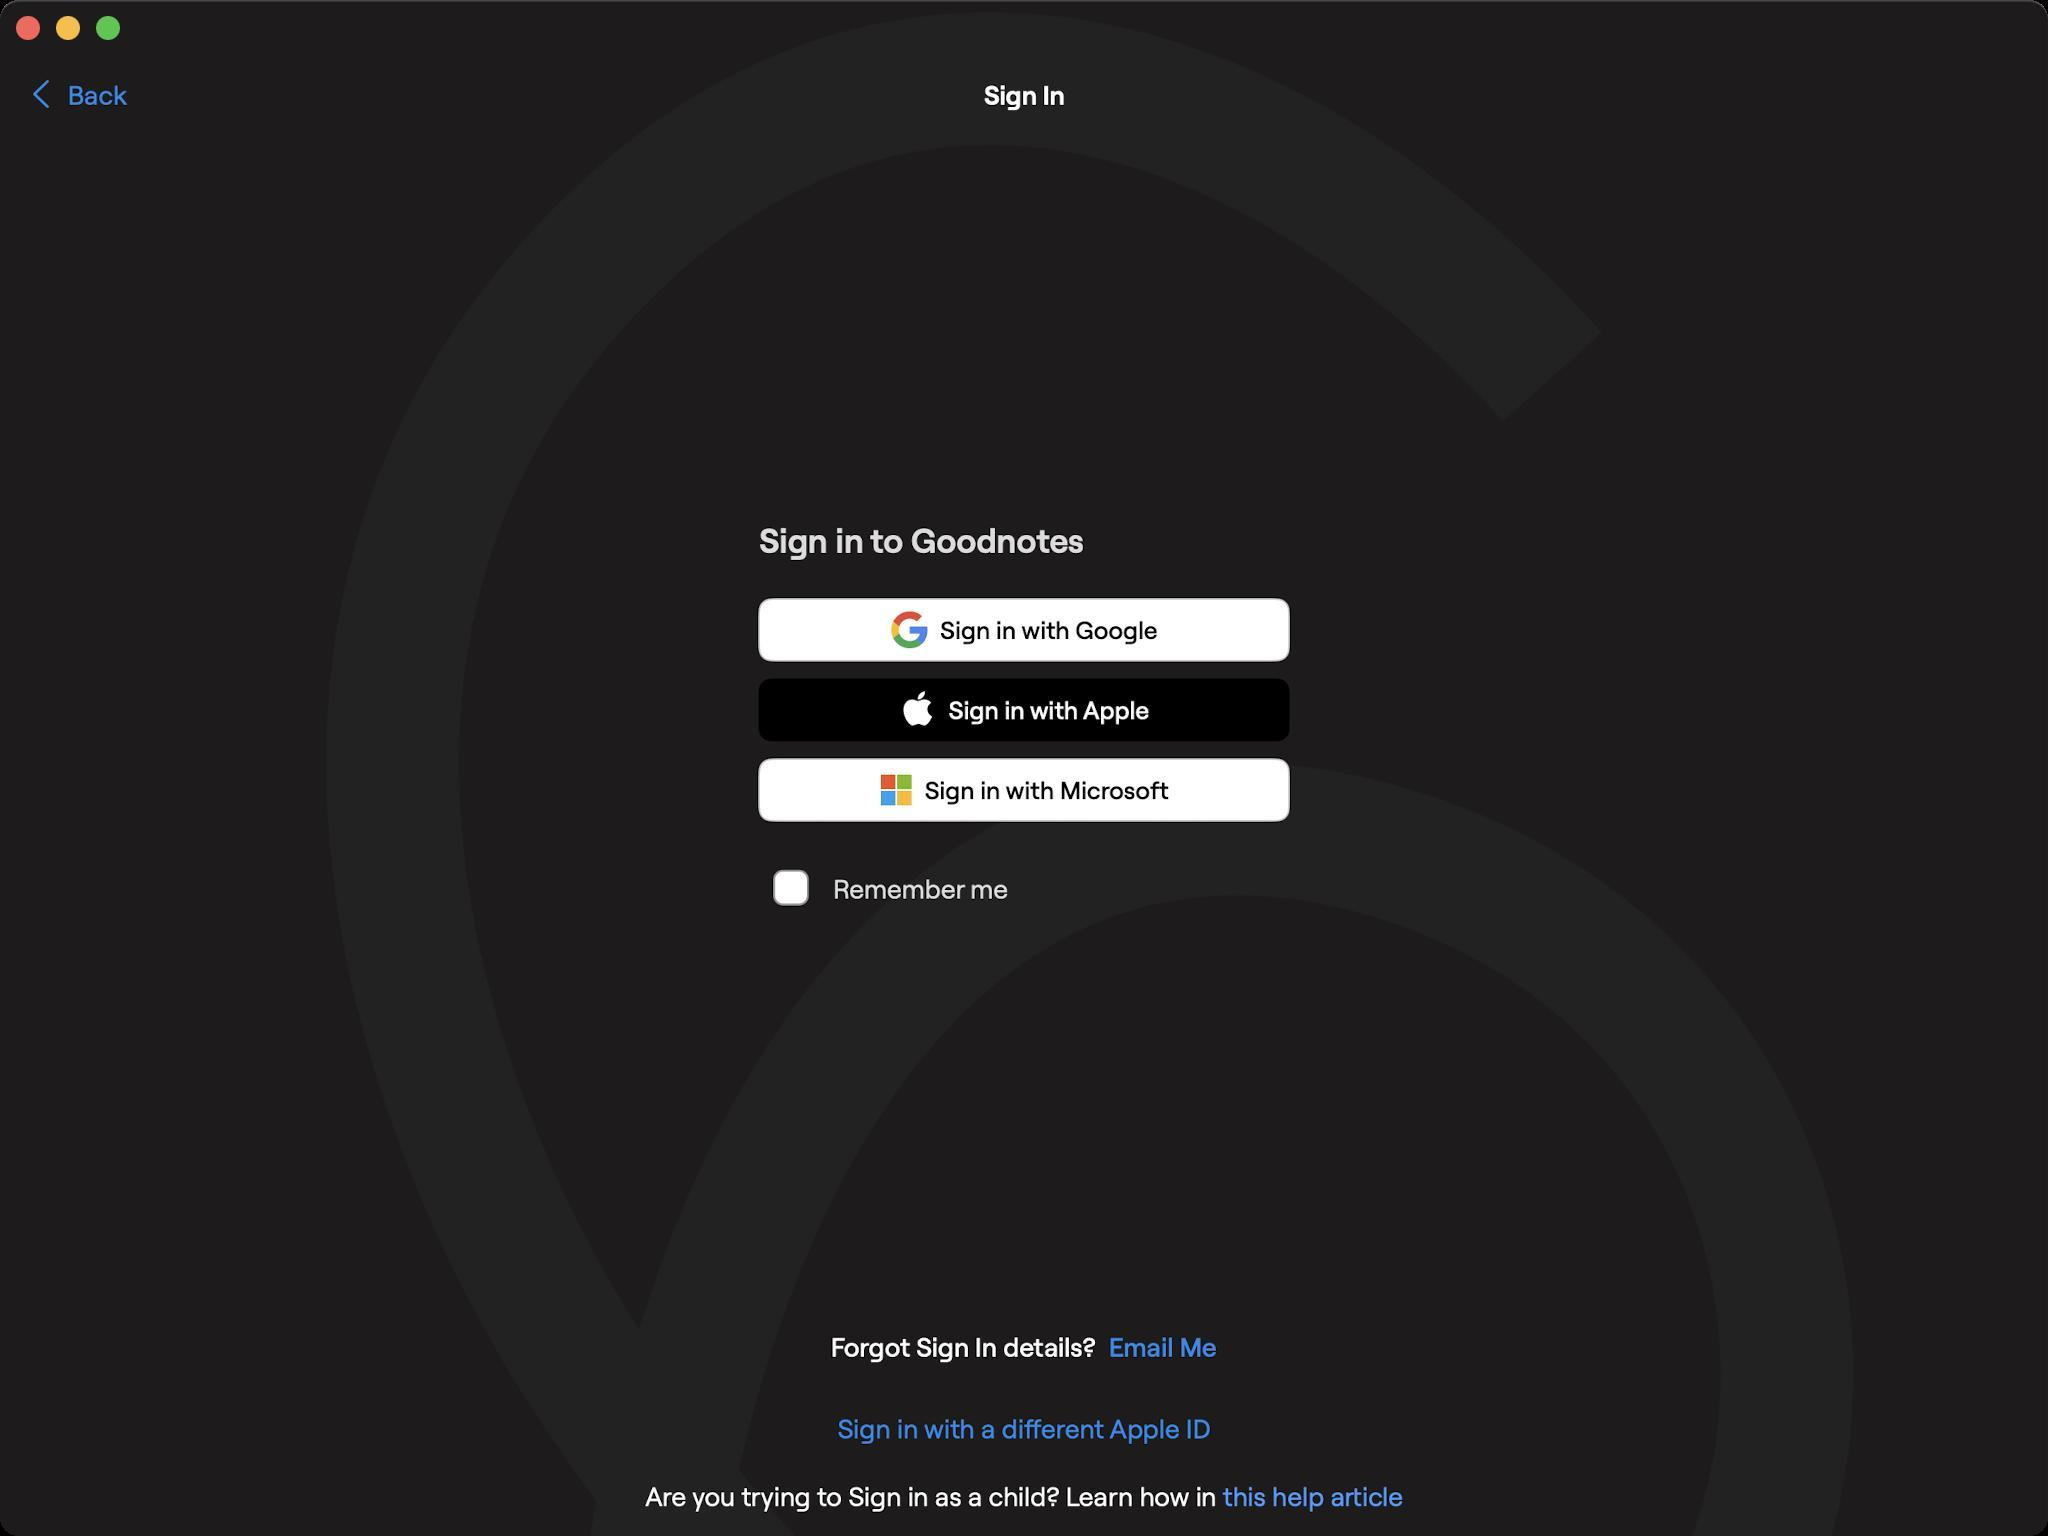
Accessibility tree:
{"name": "Goodnotes", "role": "AXWindow", "description": null, "role_description": "standard window", "value": null, "position": "352.00;95.00", "size": "1024;768", "children": [{"name": null, "role": "AXGroup", "description": null, "role_description": "group", "value": null, "position": "0.00;0.00", "size": "1024;768", "children": [{"name": null, "role": "AXGroup", "description": null, "role_description": "group", "value": null, "position": "0.00;0.00", "size": "1024;28", "children": []}, {"name": null, "role": "AXGroup", "description": null, "role_description": "group", "value": null, "position": "0.00;0.00", "size": "1024;15", "children": []}, {"name": null, "role": "AXGroup", "description": null, "role_description": "group", "value": null, "position": "0.00;0.00", "size": "1024;768", "children": [{"name": null, "role": "AXGroup", "description": null, "role_description": "Nav bar", "value": null, "position": "0.00;27.72", "size": "1024;38", "children": [{"name": null, "role": "AXButton", "description": "Back", "role_description": "button", "value": null, "position": "15.40;35.42", "size": "54;23", "children": []}, {"name": null, "role": "AXStaticText", "description": "Sign In", "role_description": "text", "value": null, "position": "492.03;39.27", "size": "41;16", "children": []}]}, {"name": null, "role": "AXGroup", "description": null, "role_description": "group", "value": null, "position": "0.00;0.00", "size": "1024;768", "children": [{"name": null, "role": "AXGroup", "description": null, "role_description": "group", "value": null, "position": "0.00;0.00", "size": "1024;768", "children": [{"name": null, "role": "AXStaticText", "description": "Sign in to Goodnotes", "role_description": "text", "value": null, "position": "379.61;259.53", "size": "163;22", "children": []}, {"name": null, "role": "AXButton", "description": "Sign in with Google", "role_description": "button", "value": null, "position": "379.61;299.53", "size": "265;31", "children": []}, {"name": null, "role": "AXButton", "description": "Sign in with Apple", "role_description": "button", "value": null, "position": "379.61;339.57", "size": "265;31", "children": []}, {"name": null, "role": "AXButton", "description": "Sign in with Microsoft", "role_description": "button", "value": null, "position": "379.61;379.61", "size": "265;31", "children": []}, {"name": null, "role": "AXCheckBox", "description": "Remember me", "role_description": "switch", "value": "0", "position": "379.61;428.89", "size": "125;31", "children": []}, {"name": null, "role": "AXStaticText", "description": "Forgot Sign In details?", "role_description": "text", "value": null, "position": "415.41;665.37", "size": "133;16", "children": []}, {"name": null, "role": "AXButton", "description": "Email Me", "role_description": "button", "value": null, "position": "554.40;665.28", "size": "54;16", "children": []}, {"name": null, "role": "AXButton", "description": "Sign in with a different Apple ID", "role_description": "button", "value": null, "position": "418.88;706.09", "size": "187;16", "children": []}, {"name": null, "role": "AXStaticText", "description": "Are you trying to Sign in as a child? Learn how in this help article", "role_description": "text", "value": null, "position": "322.44;739.97", "size": "379;16", "children": []}, {"name": null, "role": "AXImage", "description": "signupscreenbkg", "role_description": "image", "value": null, "position": "162.86;6.16", "size": "765;762", "children": []}]}]}]}]}, {"name": null, "role": "AXButton", "description": null, "role_description": "close button", "value": null, "position": "7.00;6.00", "size": "14;16", "children": []}, {"name": null, "role": "AXButton", "description": null, "role_description": "full screen button", "value": null, "position": "47.00;6.00", "size": "14;16", "children": [{"name": null, "role": "AXGroup", "description": null, "role_description": "group", "value": null, "position": "47.00;6.00", "size": "14;16", "children": [{"name": null, "role": "AXGroup", "description": null, "role_description": "group", "value": null, "position": "47.00;6.00", "size": "14;16", "children": []}]}]}, {"name": null, "role": "AXButton", "description": null, "role_description": "minimize button", "value": null, "position": "27.00;6.00", "size": "14;16", "children": []}]}